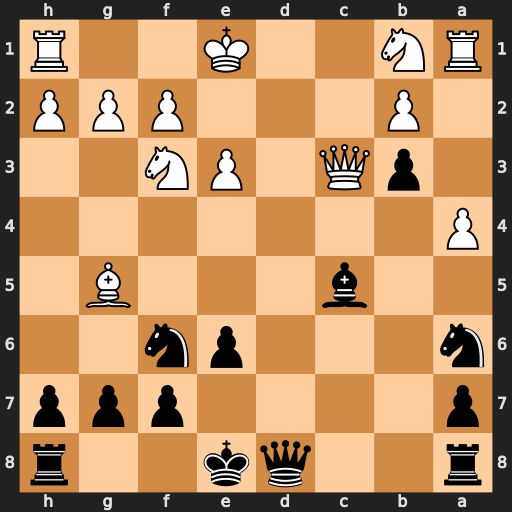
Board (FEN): r2qk2r/p4ppp/n3pn2/2b3B1/P7/1pQ1PN2/1P3PPP/RN2K2R
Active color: b
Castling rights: KQkq
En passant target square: -
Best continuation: Bb4 O-O Bxc3